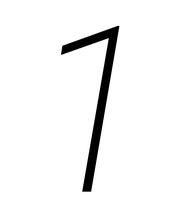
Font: Roboto-Italic_ExtraLight_Italic